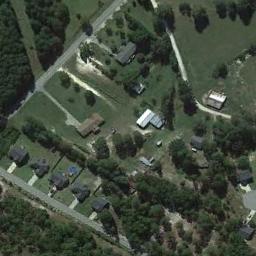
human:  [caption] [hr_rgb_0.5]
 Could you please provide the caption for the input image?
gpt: There are many trees in the middle residential area .

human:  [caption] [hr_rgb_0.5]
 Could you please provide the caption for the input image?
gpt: Medium-sized houses are built on green land .

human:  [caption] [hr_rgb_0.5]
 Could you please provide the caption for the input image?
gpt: The medium residential area is well green and has some houses .

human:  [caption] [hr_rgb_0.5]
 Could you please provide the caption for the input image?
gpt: The medium residential is on the grass next to some trees .

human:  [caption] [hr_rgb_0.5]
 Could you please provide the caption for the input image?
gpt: There are many green trees and some buildings on the medium residential area .